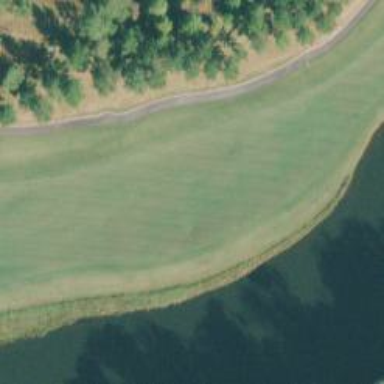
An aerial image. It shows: Golf hole.